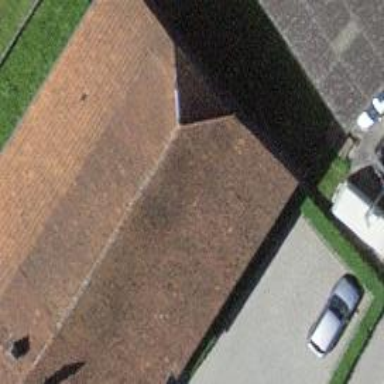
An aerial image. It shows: Farm building.